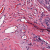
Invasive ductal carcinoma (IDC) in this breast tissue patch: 1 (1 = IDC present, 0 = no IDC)